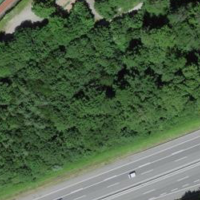
EUNIS habitat code: 57
Species observed at this site:
Lamium galeobdolon